Question: I am displaying images in HTML control horizontally. The images TABLE is inside main DIV. CSS for DIV is as follows:
'''
#main
{
width: auto;
height: auto;
margin: auto;
padding: 2px 0px 0px 0px;
border: 3px solid #ccc;
}
'''
The problem is that main DIV border is not extending and images are dropping out of it as shown in following screenshot:

Here is the HTML scippet:
'''
<body>
<div id="main">
...
<table>
<tr id="image-list">
</tr>
</table>
...
</body>
'''
Please suggest how to alter code so that DIV border automically increase its width as per images in it?
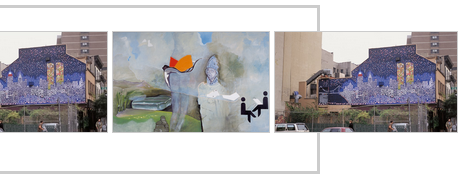
Answer: The issue which you are encountering - <URL>
And this is what will fix the issue, am doing nothing fancy, I assigned 'width: 100%;' to the 'table' element, and than am using 'table-layout: fixed;' which is here, and than just use 'max-width: 100%;' for your 'img' tag... Also make sure you use 'width' for your 'td' elements as well...
<URL>
'''
#main {
width: auto;
height: auto;
margin: auto;
padding: 2px 0px 0px 0px;
border: 3px solid #ccc;
}
img {
outline: 1px solid #eee;
}
table {
width: 100%;
border-collapse: collapse;
table-layout: fixed;
}
table tr td {
width: 33%;
}
table tr td img {
max-width: 100%;
}
'''